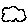
Label: cloud